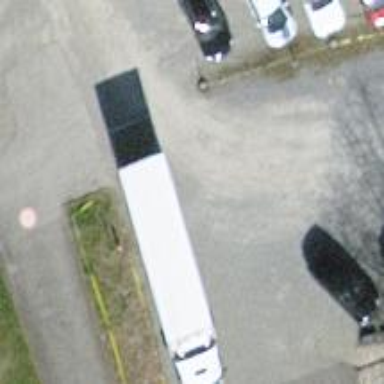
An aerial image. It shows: Parking aisle designated as service road.